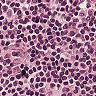
Metastatic tissue present: no